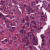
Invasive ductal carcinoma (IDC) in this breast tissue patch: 1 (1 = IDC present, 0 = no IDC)